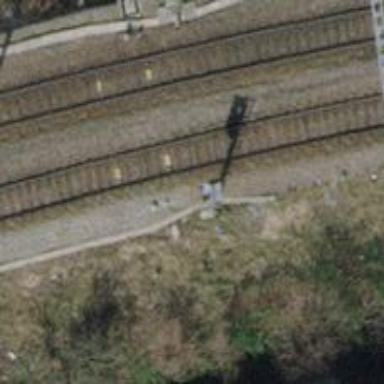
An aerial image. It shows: Railway signal.